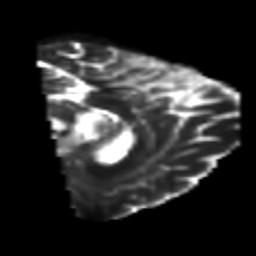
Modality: T2w
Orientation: sagittal
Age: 39
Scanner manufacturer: philips
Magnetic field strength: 3 T
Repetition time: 7.768 s
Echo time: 0.1224 s